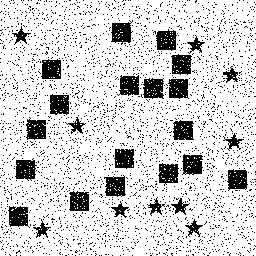
Squares: 18
Triangles: 0
Stars: 10
Total shapes: 28